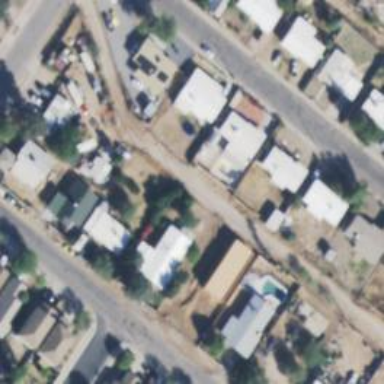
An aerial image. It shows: Alleyway designated as service road.